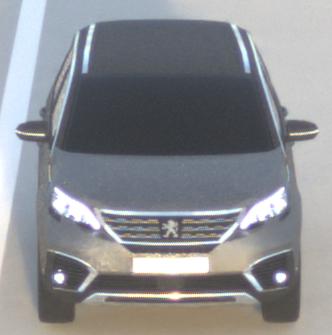
Make: Peugeot
Model: 5008 1.2 PureTech 130 Active
Detailed model: 5008 (II) (03/17 - 09/20)
Model produced from: 2017/03
Model produced until: 2018/07
Doors: 5
Color: gray
Road condition: dry road
Daytime: sunrise or sunset
Contrast: low contrast